Interaction volume radius: 5 \u00c5
Interaction volume height: 20 \u00c5
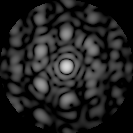
Disorder parameter: 0.5915